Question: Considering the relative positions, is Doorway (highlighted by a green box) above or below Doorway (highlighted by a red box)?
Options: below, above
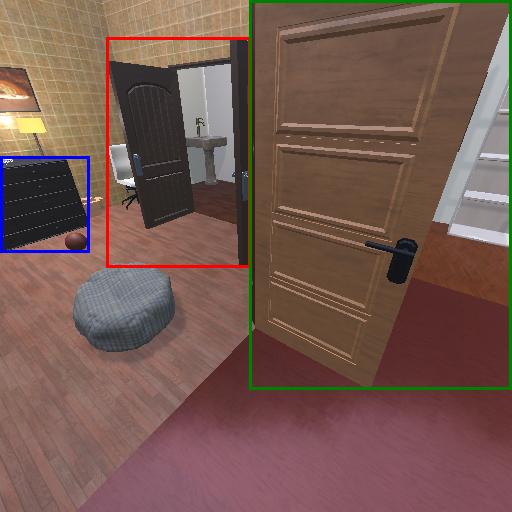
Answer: below